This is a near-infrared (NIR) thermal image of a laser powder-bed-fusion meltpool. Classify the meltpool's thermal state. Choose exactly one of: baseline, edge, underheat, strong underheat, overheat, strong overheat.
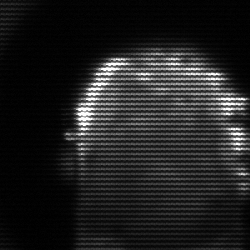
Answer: baseline